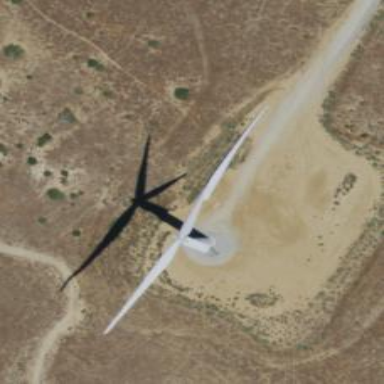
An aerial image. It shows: Wind generator using horizontal axis wind turbines.